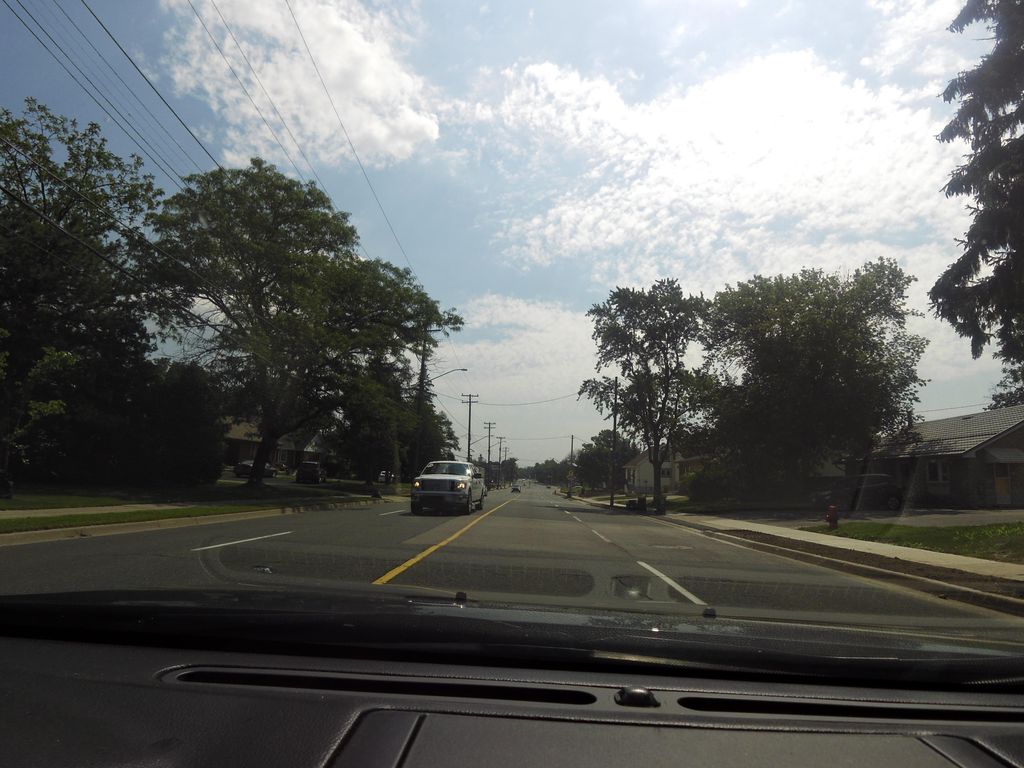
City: hamilton